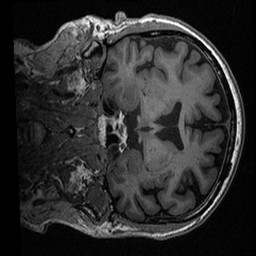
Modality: T1w
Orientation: coronal
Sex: male
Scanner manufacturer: ge
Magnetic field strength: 3 T
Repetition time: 0.0064 s
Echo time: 0.00281 s